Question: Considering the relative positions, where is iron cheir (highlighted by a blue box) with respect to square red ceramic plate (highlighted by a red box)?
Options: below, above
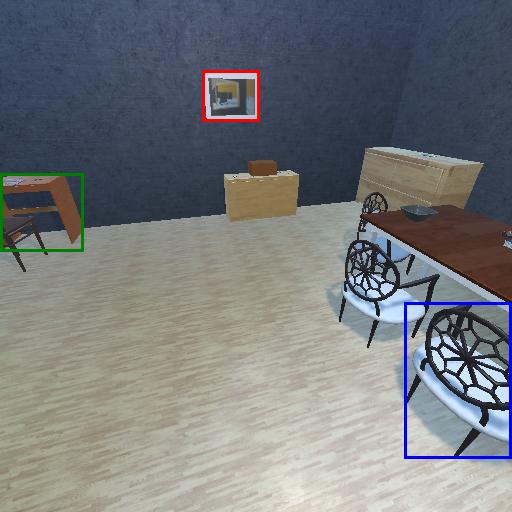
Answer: below